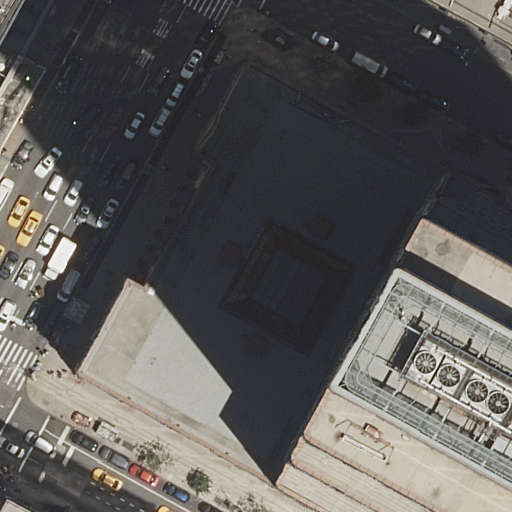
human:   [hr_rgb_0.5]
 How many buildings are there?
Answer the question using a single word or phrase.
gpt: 4

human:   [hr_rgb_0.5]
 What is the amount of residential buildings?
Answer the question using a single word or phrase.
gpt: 3

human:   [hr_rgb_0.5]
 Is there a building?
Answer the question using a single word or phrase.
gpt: yes

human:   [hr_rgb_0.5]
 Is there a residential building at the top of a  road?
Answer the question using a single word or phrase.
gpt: yes

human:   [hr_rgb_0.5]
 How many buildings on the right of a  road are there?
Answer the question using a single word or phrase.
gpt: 1

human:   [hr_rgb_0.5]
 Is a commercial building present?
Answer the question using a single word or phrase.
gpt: yes

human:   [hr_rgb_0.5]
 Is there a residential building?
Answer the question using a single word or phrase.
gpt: yes

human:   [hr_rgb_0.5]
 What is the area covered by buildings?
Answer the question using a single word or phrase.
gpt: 5590m2

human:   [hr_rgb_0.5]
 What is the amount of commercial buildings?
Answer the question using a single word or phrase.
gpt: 1

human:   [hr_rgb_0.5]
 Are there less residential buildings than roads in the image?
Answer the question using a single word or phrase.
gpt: no

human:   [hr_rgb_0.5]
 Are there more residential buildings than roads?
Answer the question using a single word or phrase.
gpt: no

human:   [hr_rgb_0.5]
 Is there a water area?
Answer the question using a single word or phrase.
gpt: no

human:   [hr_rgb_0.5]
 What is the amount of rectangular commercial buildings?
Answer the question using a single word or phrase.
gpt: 0

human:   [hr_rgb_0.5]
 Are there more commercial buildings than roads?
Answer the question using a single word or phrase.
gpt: no

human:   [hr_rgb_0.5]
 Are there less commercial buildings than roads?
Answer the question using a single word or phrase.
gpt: yes

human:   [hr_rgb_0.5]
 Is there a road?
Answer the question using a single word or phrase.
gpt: yes

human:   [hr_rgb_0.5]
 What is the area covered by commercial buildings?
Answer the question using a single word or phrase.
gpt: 5431m2

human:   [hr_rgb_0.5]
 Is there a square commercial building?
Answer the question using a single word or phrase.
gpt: no

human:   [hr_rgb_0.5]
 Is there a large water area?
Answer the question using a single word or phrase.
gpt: no

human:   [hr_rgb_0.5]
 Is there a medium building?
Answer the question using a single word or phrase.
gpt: no

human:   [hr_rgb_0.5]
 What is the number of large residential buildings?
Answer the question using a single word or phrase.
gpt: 0

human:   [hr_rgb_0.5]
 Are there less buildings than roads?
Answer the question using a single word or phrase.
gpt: no

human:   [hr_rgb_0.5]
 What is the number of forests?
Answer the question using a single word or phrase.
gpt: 0

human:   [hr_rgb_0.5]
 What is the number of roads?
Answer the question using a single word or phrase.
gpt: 3

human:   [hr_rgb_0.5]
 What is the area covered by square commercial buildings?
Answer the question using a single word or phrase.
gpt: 0m2

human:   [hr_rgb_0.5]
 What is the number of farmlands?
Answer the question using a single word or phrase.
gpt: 0

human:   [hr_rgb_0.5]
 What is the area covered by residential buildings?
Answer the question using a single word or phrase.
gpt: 158m2

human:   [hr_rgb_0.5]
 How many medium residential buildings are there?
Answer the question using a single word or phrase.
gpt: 0

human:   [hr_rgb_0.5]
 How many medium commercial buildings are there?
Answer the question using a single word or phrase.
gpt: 0

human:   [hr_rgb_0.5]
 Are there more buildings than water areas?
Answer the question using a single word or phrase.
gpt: yes

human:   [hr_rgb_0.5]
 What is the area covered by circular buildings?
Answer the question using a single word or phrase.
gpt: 0m2

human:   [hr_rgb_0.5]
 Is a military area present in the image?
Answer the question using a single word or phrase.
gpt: no

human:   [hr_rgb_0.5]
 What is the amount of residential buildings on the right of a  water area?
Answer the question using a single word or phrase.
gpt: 0

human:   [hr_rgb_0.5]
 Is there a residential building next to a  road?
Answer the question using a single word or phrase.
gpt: yes

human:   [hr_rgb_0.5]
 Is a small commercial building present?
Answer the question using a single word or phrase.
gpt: no

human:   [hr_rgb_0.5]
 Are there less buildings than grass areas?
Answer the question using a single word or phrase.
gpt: no

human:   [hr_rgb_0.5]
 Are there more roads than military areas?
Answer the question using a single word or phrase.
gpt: yes

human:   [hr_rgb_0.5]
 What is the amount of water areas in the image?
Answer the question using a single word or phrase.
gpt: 0

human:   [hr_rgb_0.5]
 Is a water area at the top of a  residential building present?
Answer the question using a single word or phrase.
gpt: no

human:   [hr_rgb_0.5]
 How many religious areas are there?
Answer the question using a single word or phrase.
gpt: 0

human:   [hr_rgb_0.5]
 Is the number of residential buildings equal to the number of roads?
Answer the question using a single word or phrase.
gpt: yes

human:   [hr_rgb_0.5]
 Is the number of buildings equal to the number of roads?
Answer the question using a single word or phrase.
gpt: no

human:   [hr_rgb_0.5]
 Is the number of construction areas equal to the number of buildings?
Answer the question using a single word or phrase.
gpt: no

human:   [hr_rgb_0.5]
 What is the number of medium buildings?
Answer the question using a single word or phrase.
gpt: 0

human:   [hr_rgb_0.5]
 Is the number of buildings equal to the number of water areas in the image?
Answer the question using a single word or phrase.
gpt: no

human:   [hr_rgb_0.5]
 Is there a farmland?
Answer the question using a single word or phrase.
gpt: no

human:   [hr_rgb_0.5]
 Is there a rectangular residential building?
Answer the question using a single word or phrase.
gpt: yes

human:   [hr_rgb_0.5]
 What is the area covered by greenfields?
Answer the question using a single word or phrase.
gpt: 0m2

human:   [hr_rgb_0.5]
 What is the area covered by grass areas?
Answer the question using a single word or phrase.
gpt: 0m2

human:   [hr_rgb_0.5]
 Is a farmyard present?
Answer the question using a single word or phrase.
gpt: no

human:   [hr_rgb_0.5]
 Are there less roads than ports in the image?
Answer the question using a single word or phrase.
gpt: no

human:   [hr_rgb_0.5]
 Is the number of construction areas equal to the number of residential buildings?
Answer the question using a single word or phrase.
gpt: no

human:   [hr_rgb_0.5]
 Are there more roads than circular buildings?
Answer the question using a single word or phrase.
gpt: yes

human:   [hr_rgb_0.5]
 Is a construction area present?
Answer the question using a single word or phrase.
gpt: no

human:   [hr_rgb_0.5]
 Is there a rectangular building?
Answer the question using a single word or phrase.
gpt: yes

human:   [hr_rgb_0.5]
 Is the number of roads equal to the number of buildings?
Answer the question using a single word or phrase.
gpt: no

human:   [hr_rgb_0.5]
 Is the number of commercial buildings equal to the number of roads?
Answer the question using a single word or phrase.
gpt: no

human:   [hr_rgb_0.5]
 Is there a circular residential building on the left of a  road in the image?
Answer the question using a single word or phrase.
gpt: no

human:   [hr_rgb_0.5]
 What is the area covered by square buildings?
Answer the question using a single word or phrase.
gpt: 0m2

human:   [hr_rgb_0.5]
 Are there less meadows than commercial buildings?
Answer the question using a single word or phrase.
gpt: yes

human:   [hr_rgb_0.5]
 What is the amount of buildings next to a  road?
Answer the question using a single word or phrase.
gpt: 4

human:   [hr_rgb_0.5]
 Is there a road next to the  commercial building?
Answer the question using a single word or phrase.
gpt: yes

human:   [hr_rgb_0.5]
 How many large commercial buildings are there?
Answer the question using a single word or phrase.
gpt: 1

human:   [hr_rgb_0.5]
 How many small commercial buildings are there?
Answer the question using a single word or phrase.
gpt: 0